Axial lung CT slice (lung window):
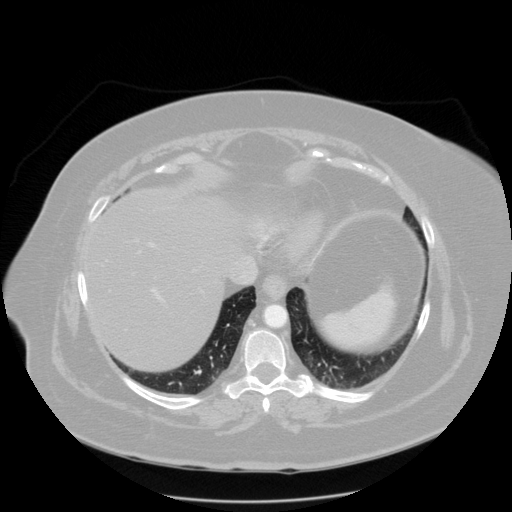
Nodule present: no